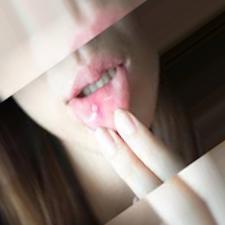
Condition: Mouth Ulcer